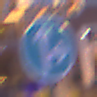
Verkehrszeichen: VorgeschriebeneFahrtrichtungGeradeausOderRechts
Zusatzzeichen oben: Lichtzeichenanlage
Umgebung: Outdoor, Urban
Tageszeit: Night
Wetter: PartlyCloudy
Licht: Artificial
Jahreszeit: NotSpecified
Kontrast: HighContrast